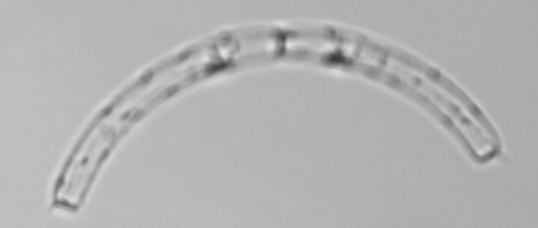
Label: Guinardia_striata